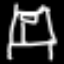
Label: bed